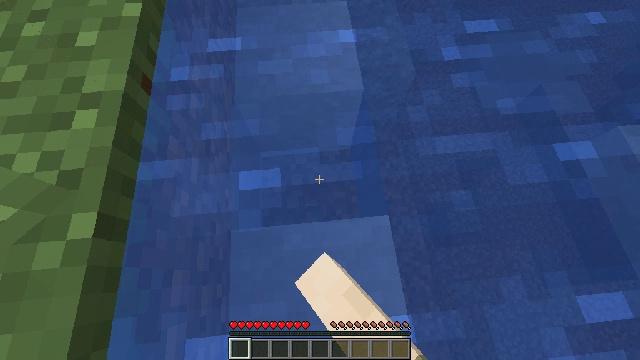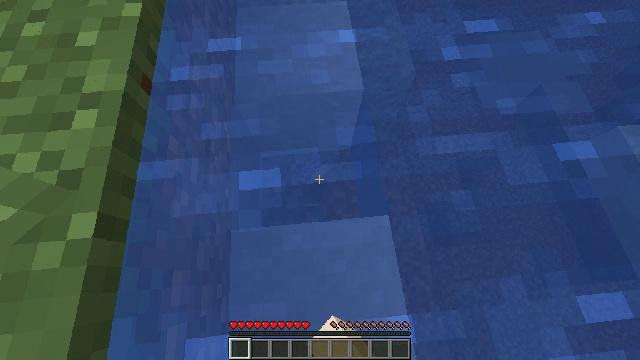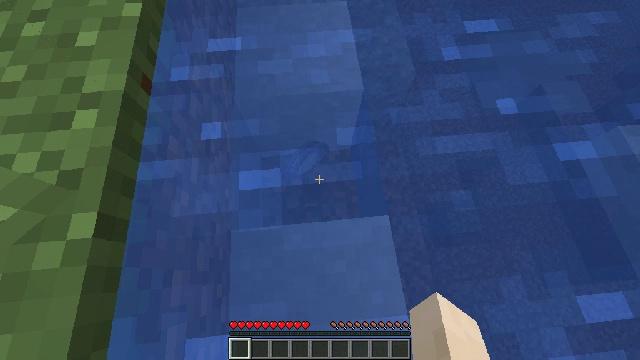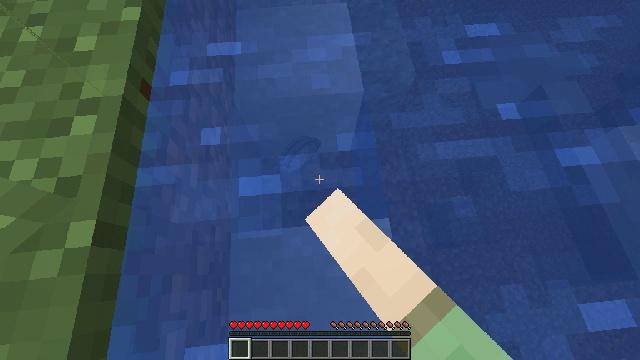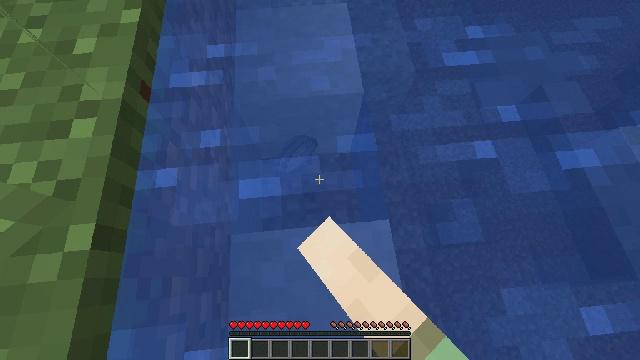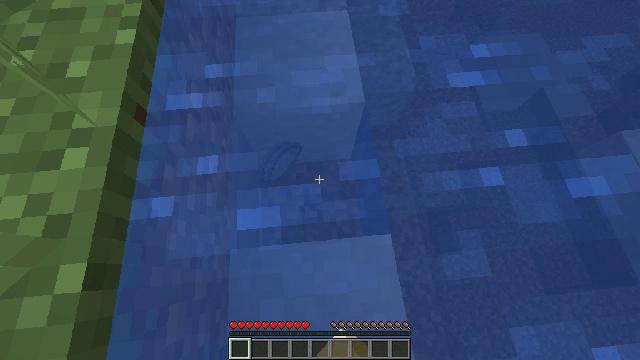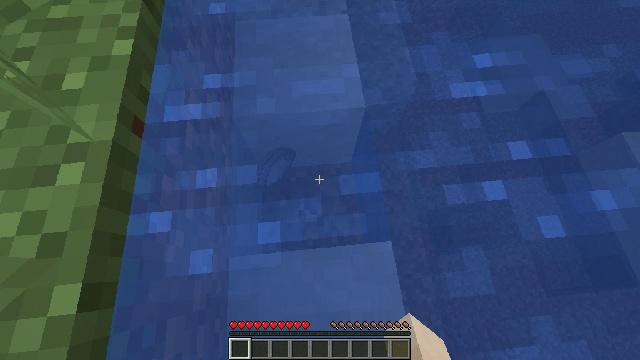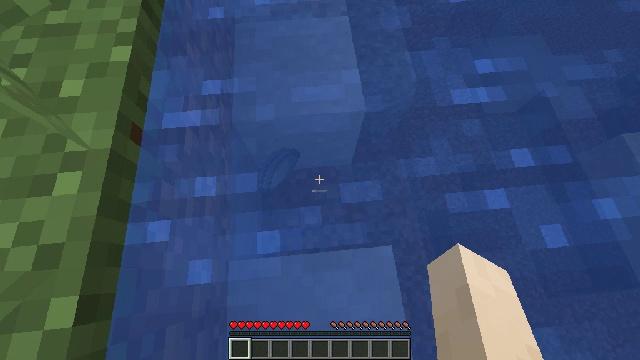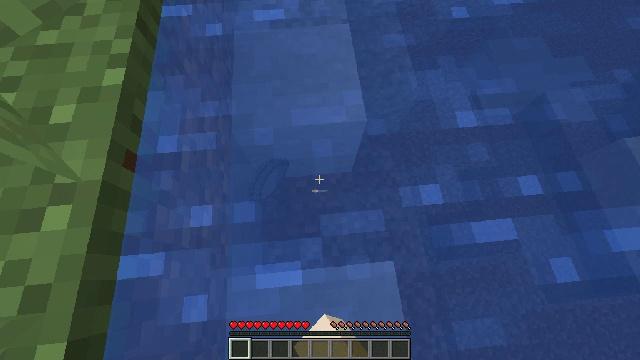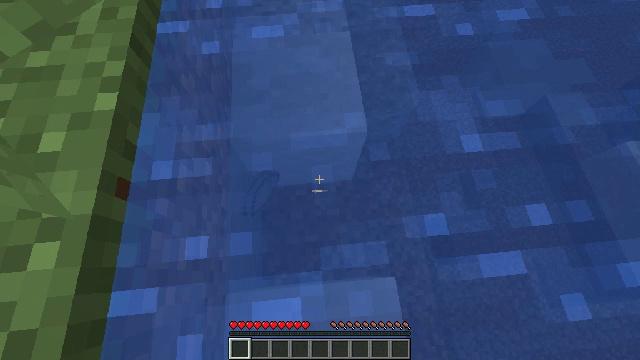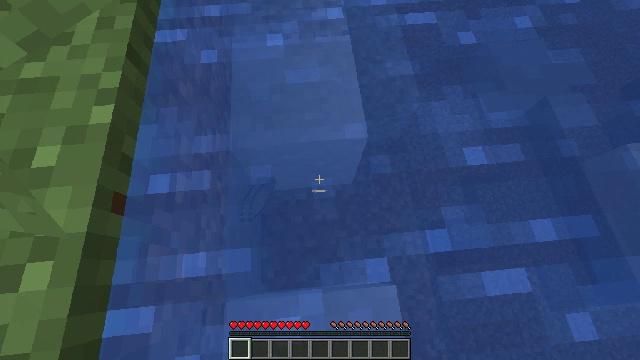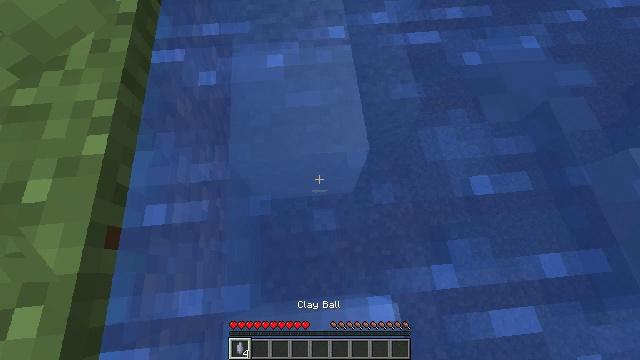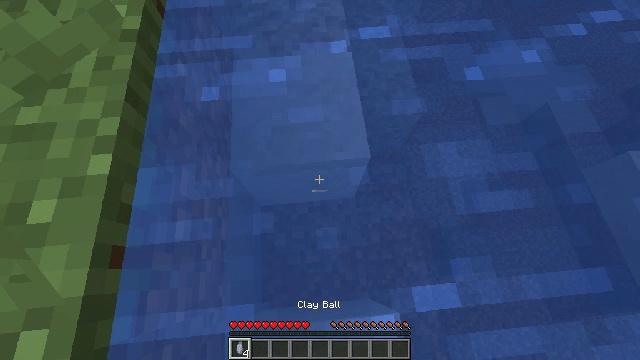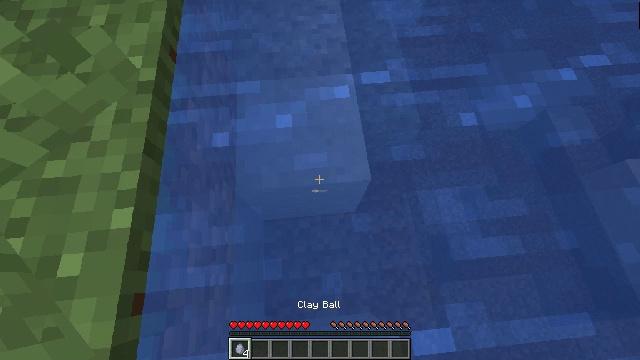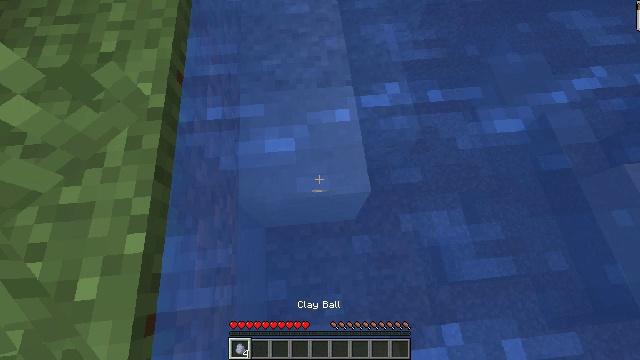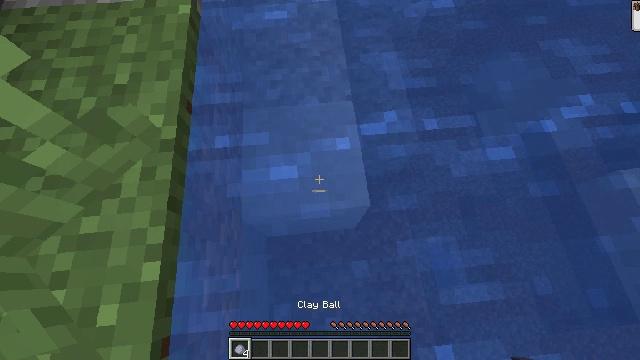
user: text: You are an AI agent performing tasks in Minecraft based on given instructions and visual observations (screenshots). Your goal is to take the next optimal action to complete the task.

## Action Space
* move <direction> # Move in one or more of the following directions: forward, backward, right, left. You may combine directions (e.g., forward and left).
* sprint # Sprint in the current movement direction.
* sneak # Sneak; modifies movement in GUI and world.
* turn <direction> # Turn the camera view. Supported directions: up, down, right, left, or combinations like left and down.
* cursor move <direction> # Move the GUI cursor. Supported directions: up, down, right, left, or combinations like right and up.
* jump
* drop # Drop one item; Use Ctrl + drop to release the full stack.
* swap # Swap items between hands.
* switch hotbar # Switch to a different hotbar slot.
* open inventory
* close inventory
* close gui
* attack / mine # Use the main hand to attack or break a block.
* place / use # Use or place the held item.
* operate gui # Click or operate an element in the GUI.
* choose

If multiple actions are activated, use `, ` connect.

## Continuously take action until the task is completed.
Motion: motion action
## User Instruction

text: Remove a clay ball from the inventory.
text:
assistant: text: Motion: attack / mine
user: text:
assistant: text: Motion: attack / mine
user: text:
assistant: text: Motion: move forward, attack / mine
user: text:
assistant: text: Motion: move forward, attack / mine
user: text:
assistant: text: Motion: move forward, attack / mine
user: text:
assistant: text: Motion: move forward, attack / mine
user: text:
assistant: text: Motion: move forward
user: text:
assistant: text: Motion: move forward
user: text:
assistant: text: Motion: move forward
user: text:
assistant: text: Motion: move forward
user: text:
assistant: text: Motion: move forward, jump
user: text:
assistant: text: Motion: move forward, jump
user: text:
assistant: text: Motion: move forward, jump
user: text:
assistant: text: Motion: move forward, jump
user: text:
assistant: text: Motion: move forward, jump
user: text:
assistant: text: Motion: move forward, jump
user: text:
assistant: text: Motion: move forward, jump
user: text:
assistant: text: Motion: move forward, jump
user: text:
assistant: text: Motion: move forward, jump
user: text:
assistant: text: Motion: move forward
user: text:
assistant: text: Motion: move forward, jump
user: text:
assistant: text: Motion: move forward, jump
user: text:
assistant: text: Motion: move forward, jump
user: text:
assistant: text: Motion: move forward, jump
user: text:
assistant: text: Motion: move forward, turn left and up, jump
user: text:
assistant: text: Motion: move forward, turn left and up, jump
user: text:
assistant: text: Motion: move forward, turn left and up, jump
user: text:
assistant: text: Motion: move forward, turn left and up, jump
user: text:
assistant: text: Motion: move forward, turn left and up, jump
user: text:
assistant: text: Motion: move forward, jump